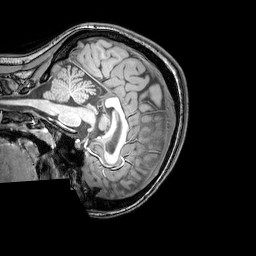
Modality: T1w
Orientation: sagittal
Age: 25
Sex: female
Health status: healthy
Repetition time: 0.081 s
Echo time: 0.037 s